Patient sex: M
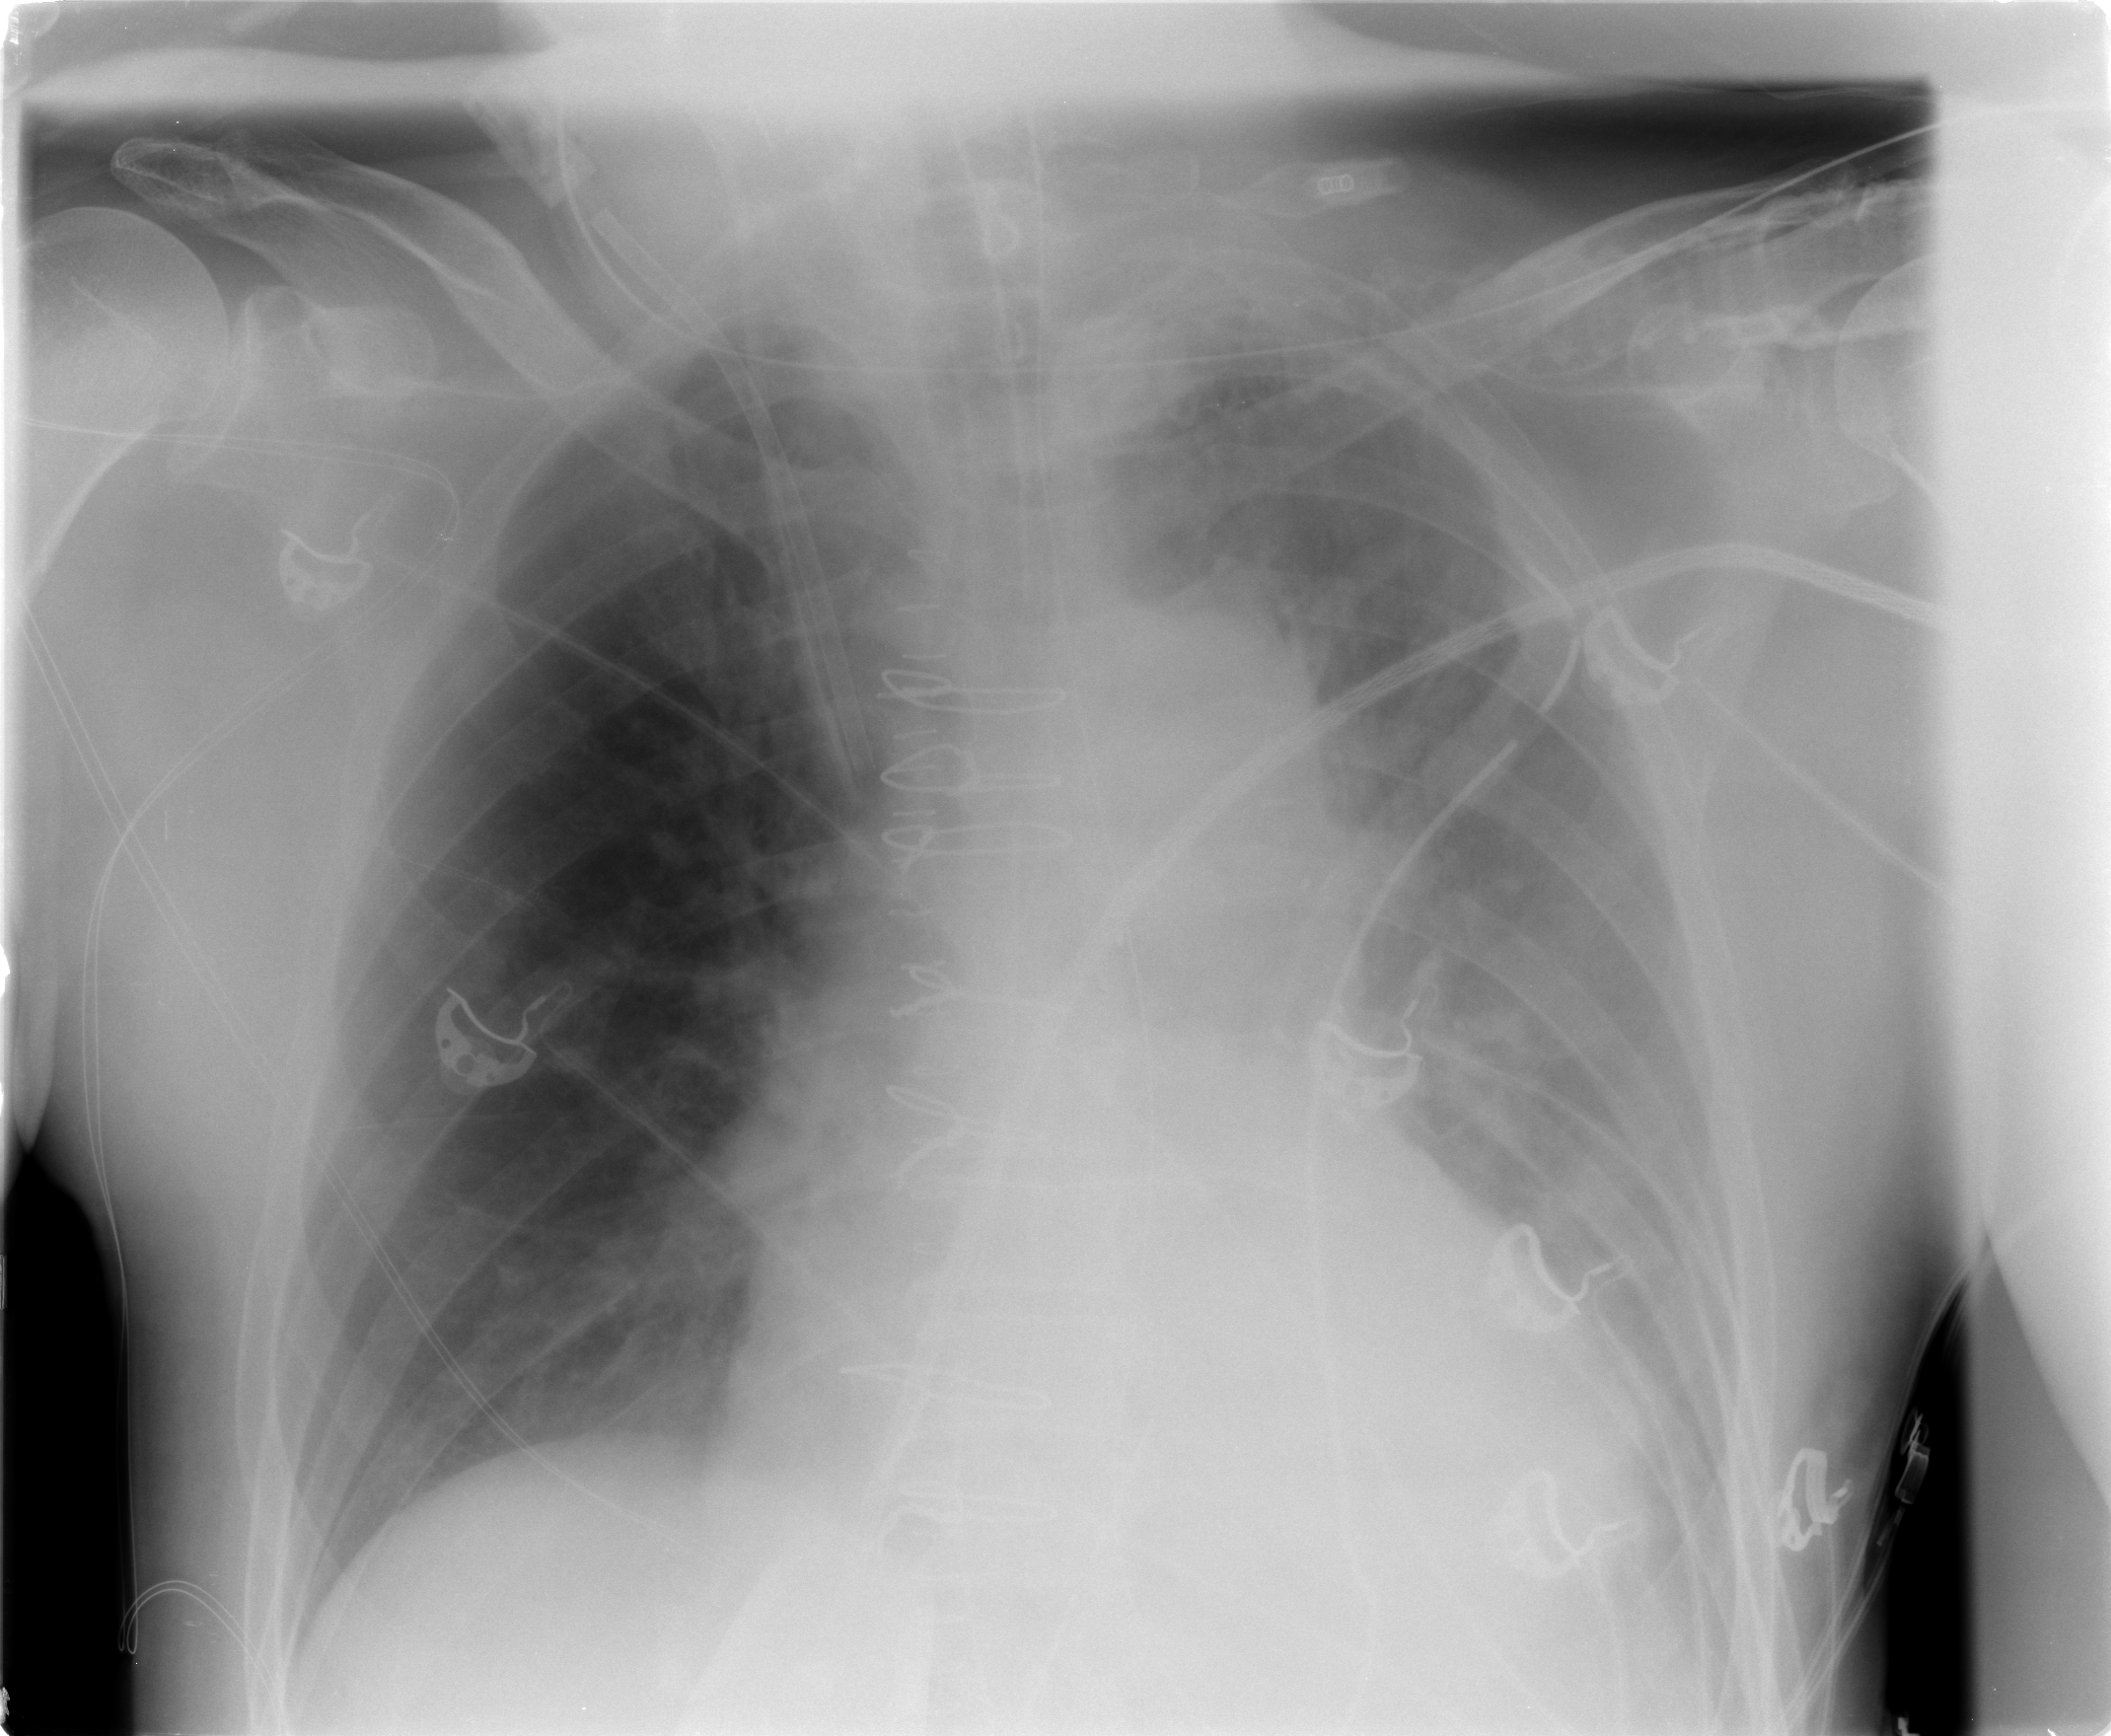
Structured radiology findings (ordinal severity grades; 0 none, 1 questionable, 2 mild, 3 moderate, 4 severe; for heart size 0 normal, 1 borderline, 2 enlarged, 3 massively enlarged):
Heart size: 2
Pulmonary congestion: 0
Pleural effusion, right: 0
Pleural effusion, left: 3
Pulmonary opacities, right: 0
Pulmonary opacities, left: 0
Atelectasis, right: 1
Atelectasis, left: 3